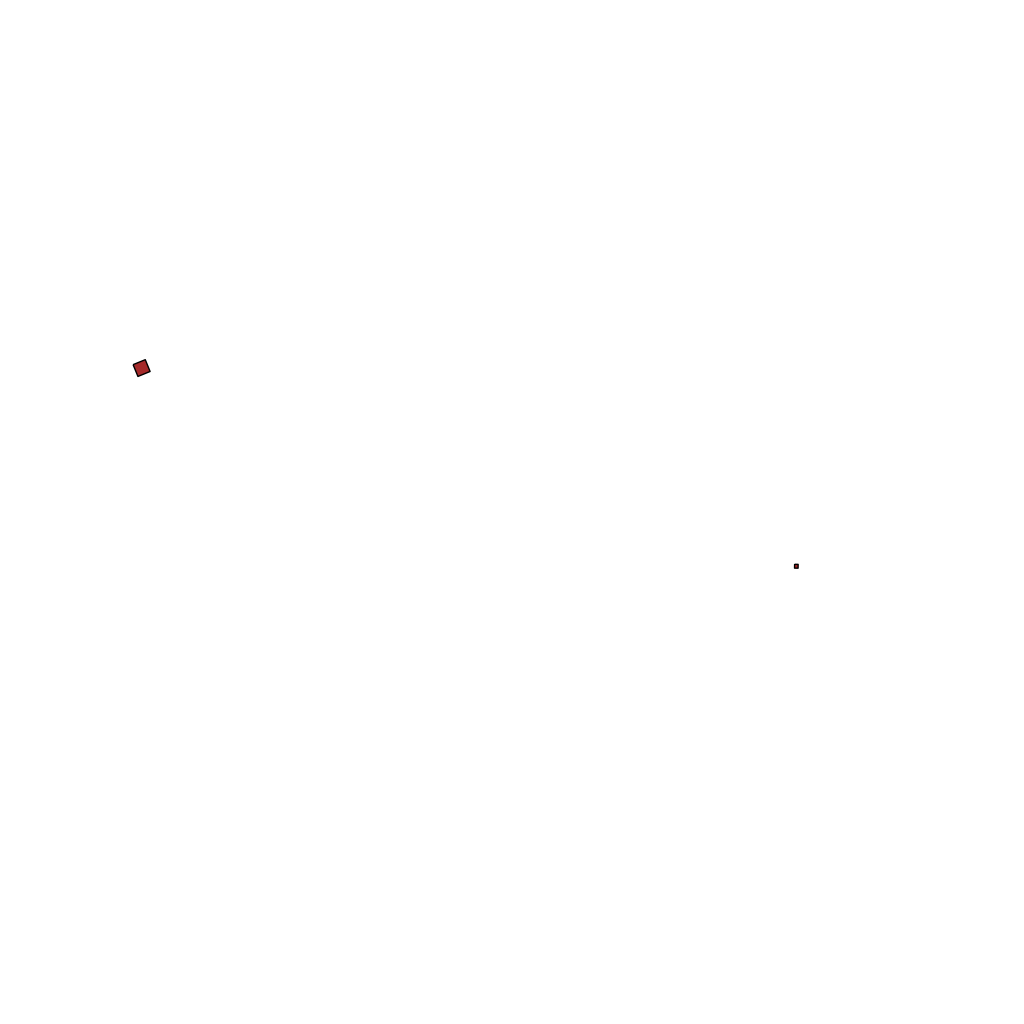
Tags: overhead vector_map, industrial, recreation, special, individual_rise, density_1, Facility, 1.0 km²